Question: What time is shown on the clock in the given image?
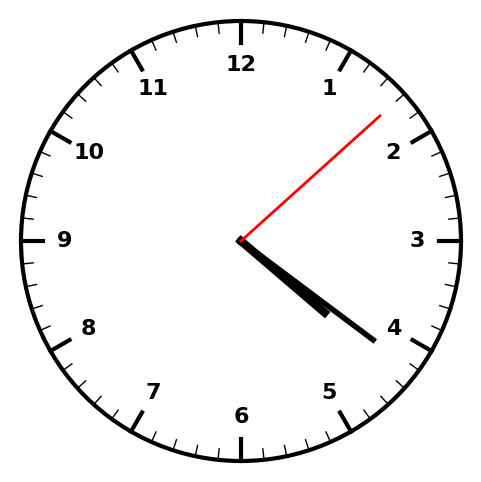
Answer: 04:21:08